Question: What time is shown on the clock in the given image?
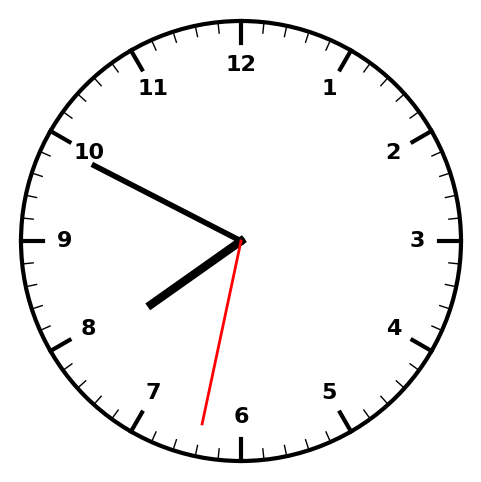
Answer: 07:49:32